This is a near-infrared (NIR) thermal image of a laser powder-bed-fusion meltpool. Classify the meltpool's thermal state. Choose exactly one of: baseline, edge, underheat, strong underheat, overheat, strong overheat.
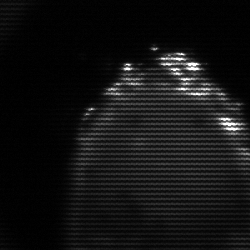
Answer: edge